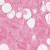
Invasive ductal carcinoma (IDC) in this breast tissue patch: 0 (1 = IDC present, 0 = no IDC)